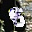
Label: 8